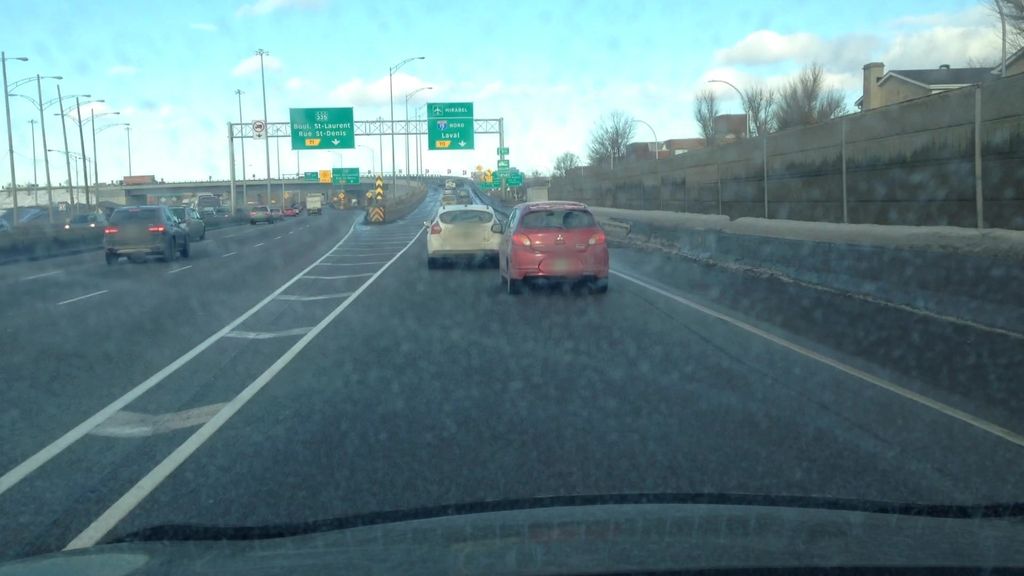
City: montreal